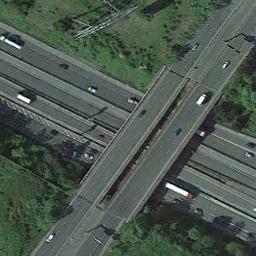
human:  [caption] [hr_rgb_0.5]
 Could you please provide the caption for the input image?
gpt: Here are two parallel overpasses, And there are many cars on the overpasses .

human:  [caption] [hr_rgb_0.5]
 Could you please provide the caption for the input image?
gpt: The overpass is next to the grass and some trees .

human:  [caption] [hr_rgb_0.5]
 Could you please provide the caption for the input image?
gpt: There are many cars on the road under the overpass .

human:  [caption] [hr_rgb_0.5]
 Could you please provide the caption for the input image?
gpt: The cross-line overpass is over the road on the green space .

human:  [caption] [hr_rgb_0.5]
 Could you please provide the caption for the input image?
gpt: There are some green trees and meadows around the overpass .